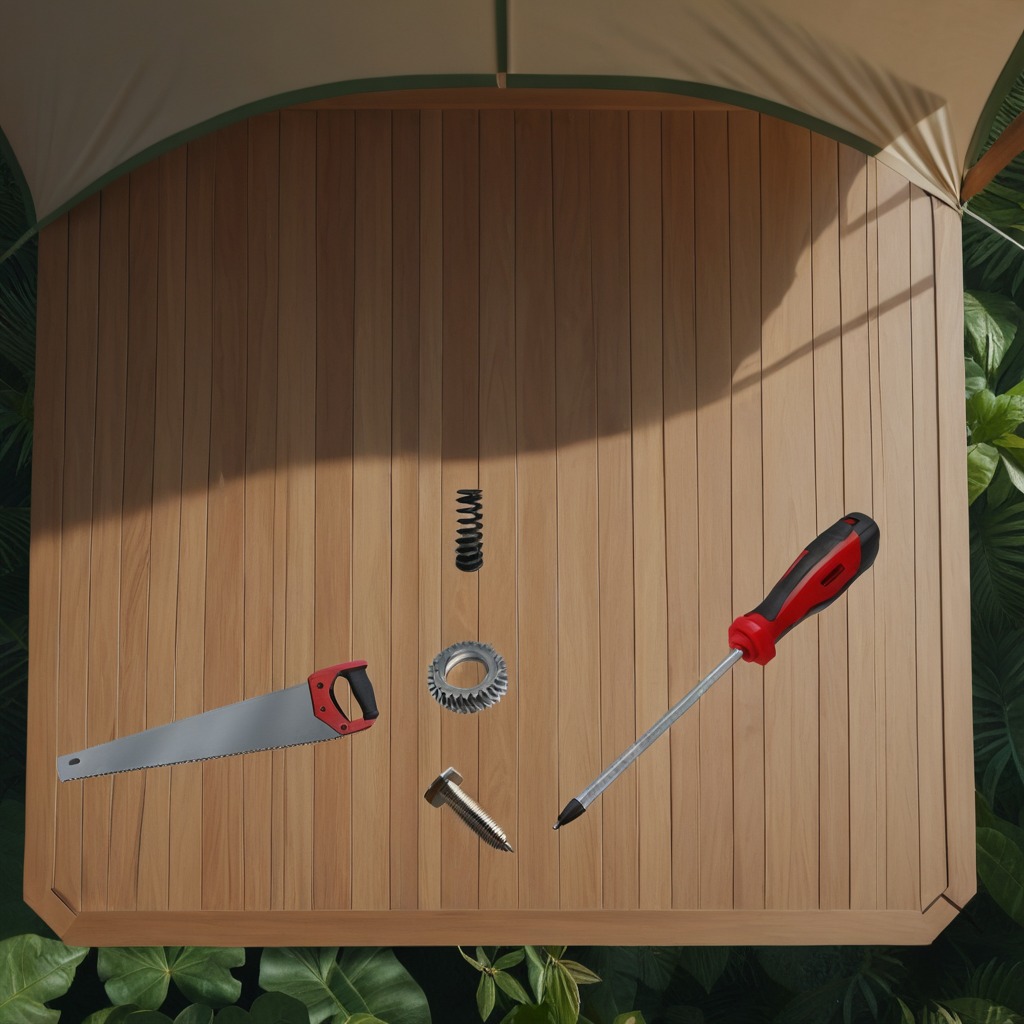
A steel gear with teeth, a metal machine screw, a coiled metal spring, a handheld metal saw, and a screwdriver are lying on the wooden table.